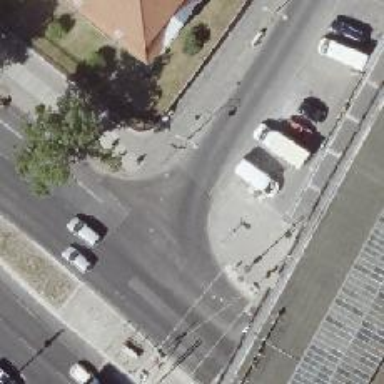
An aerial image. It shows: Asphalt footway with unmarked crossing.